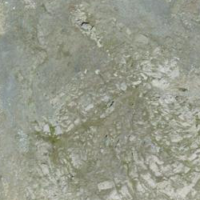
EUNIS habitat code: 48
Species observed at this site:
Ranunculus glacialis